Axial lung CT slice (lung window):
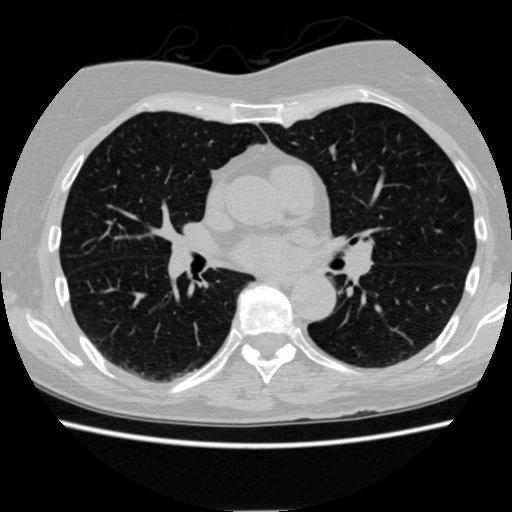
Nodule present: no